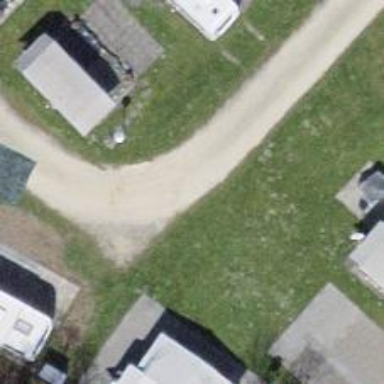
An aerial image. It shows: Service road with paved surface.